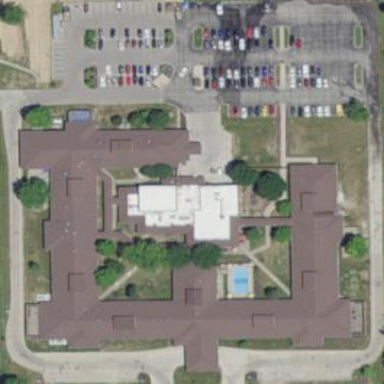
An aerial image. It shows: Healthcare facility identified as hospital.